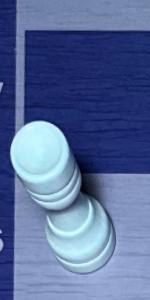
Label: Rook_White